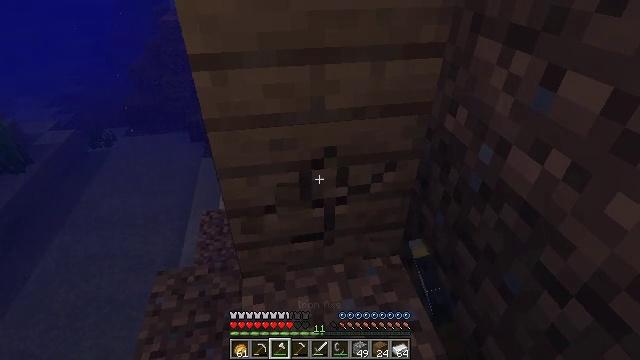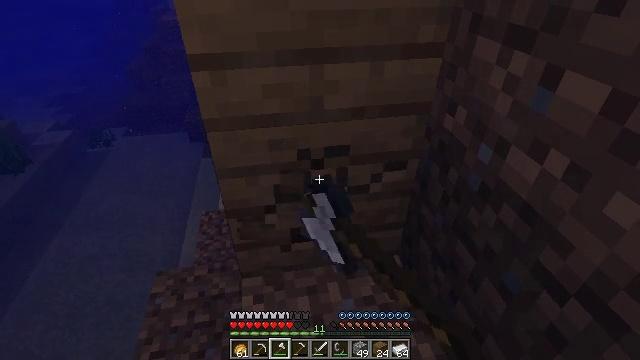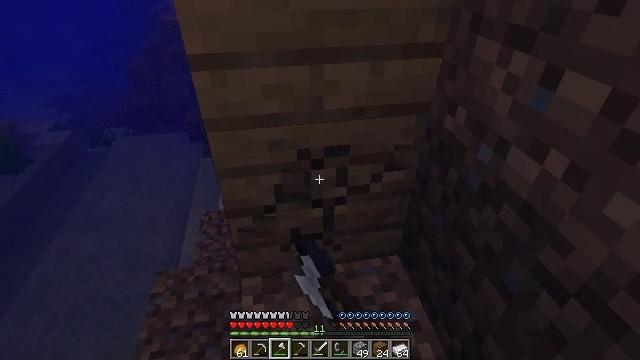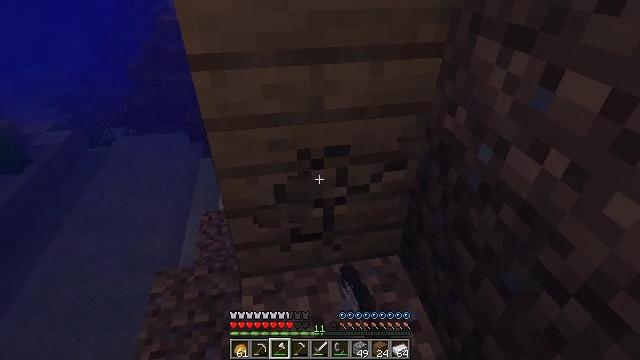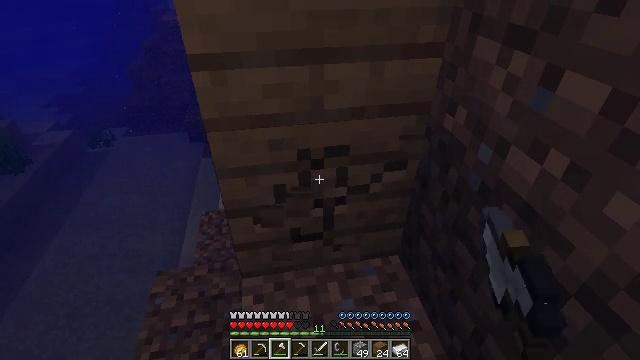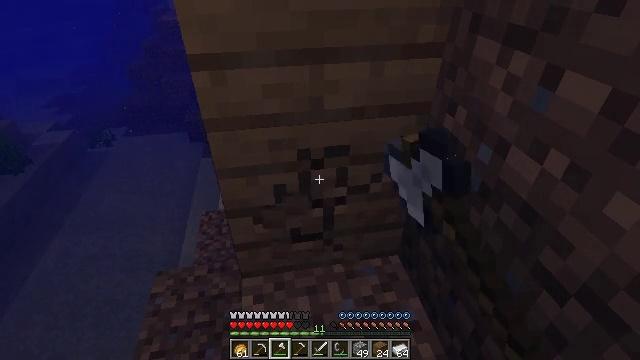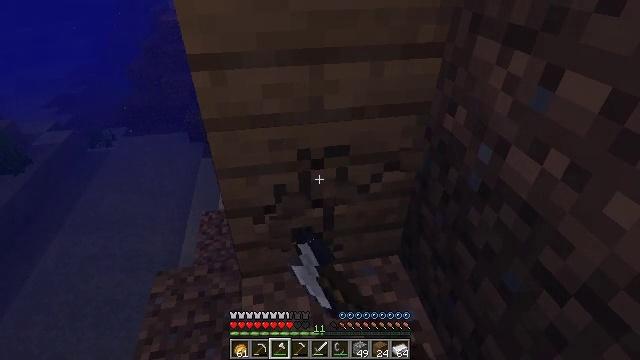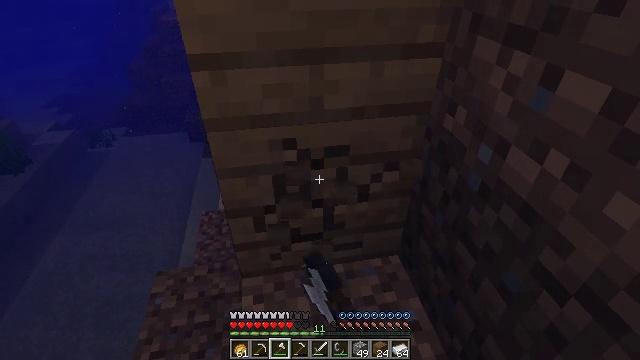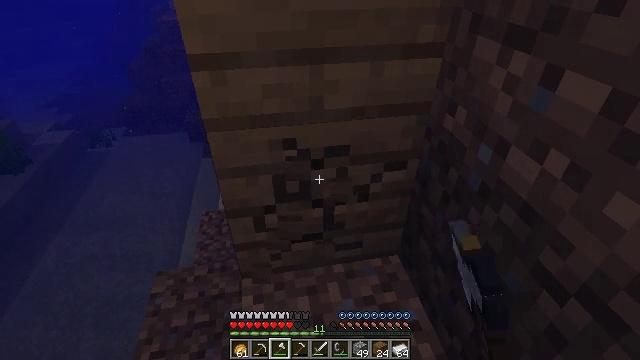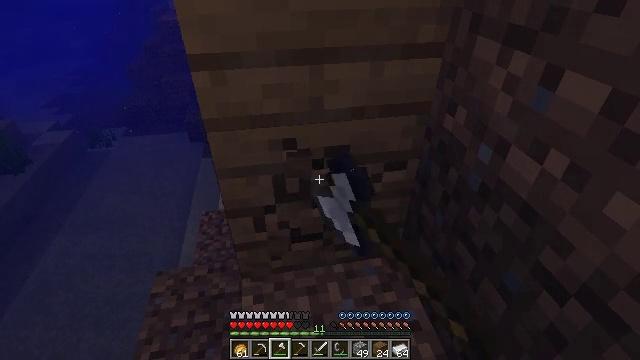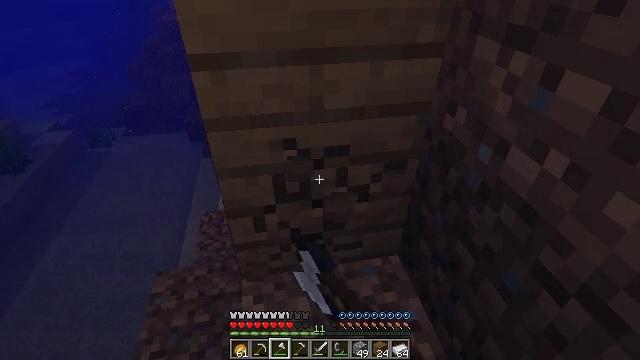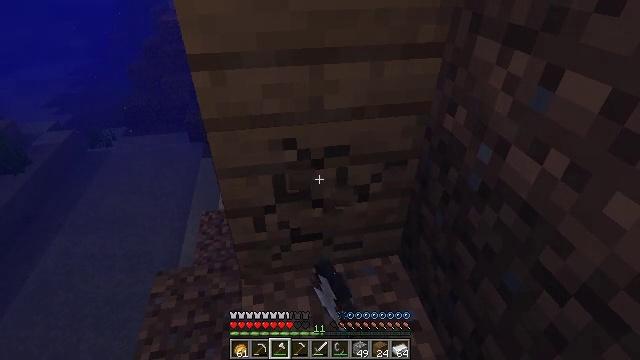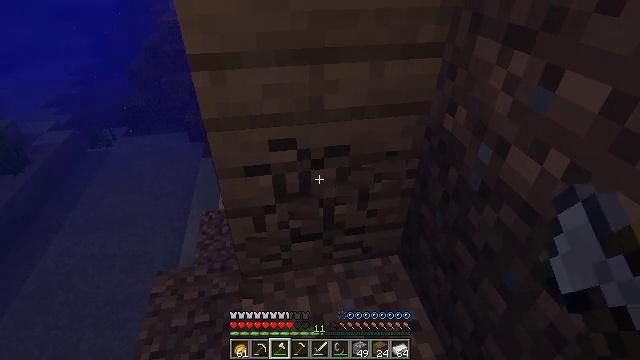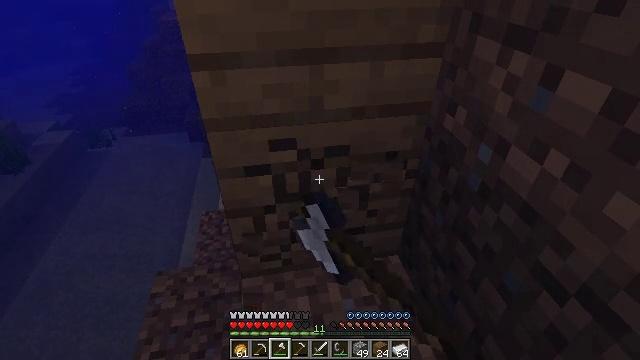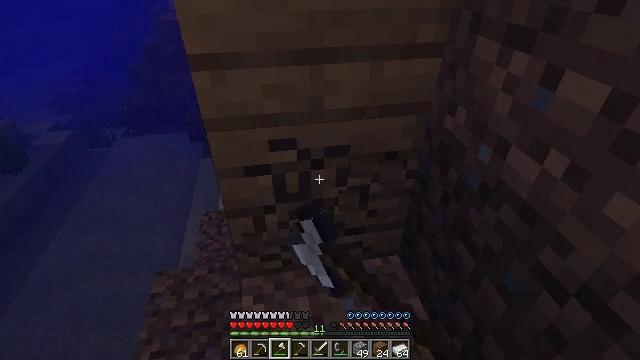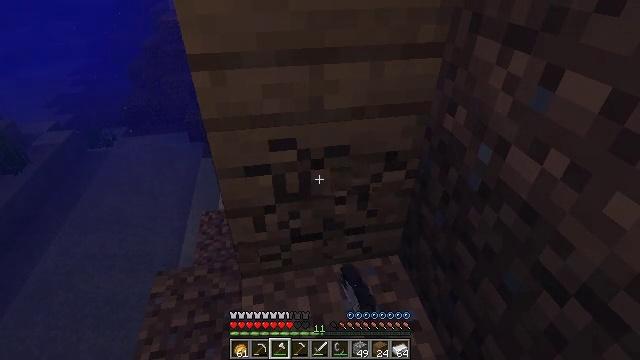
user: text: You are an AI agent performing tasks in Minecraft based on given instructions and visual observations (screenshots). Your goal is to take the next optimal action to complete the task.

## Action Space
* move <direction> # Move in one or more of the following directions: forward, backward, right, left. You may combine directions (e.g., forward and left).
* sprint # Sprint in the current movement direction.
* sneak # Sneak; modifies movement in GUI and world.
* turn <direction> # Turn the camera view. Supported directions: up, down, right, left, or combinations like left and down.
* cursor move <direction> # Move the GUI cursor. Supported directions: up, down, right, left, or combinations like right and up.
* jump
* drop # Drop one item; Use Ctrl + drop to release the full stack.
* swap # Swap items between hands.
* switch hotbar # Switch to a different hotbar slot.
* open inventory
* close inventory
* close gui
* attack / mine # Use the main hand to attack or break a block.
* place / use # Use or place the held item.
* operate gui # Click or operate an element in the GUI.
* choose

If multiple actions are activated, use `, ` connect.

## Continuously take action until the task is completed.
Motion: motion action
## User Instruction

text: Break spruce planks from a structure.
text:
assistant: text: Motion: attack / mine
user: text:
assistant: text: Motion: attack / mine
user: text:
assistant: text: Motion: attack / mine
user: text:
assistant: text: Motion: attack / mine
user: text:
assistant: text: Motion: attack / mine
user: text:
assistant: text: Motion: attack / mine
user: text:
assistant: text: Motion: attack / mine
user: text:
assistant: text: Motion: attack / mine
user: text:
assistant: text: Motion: attack / mine
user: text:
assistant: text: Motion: attack / mine
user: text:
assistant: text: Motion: attack / mine
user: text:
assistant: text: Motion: attack / mine
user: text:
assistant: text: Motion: attack / mine
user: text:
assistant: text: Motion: attack / mine
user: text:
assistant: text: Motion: attack / mine
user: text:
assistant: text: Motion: attack / mine
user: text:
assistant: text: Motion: attack / mine
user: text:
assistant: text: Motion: attack / mine
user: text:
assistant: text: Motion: attack / mine
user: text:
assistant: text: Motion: attack / mine
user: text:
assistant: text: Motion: attack / mine
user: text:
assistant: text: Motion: attack / mine
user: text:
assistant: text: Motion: attack / mine
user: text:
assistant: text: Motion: attack / mine
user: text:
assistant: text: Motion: attack / mine
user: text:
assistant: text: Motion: attack / mine
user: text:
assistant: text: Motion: attack / mine